设椭圆$E:\frac{x^2}{a^2}+\frac{y^2}{b^2}=1(a>b>0)$的一个顶点为$A(0,1)$，离心率为$\frac{\sqrt{2}}{2}$，$F$为椭圆$E$的右焦点.

(1)求椭圆$E$的方程；

(2)设过$F$且斜率为$k$的直线与椭圆$E$交于$D$，$G$两点，若满足$AD\perp AG$，求$k$的值；

(3)过点$P(2,0)$的直线与椭圆$E$交于$B$，$C$两点，过点$B$，$C$分别作直线$l:x=t$的垂线（点$B$，$C$在直线$l$的两侧），垂足分别为$M$，$N$，记$\triangle BMP$，$\triangle MNP$，$\triangle CNP$的面积分别为$S_1$，$S_2$，$S_3$，试问：是否存在常数$t$，使得$S_1$，$\frac{1}{2}S_2$，$S_3$总成等比数列？若存在，求出$t$的值，若不存在，请说明理由.
【解答】
【答案】(1)$\frac{x^2}{2}+y^2=1$

(2)$\frac{1}{3}$

(3)存在，$t=1$

【分析】(1) 利用离心率，根据$a$，$b$，$c$的关系即可求出方程.

(2) 根据条件$AD\perp AG$，向量化，垂直的两个向量数量积为0，即可解出$k$值.

(3) 因为过点$B$，$C$分别作直线$l:x=t$的垂线（点$B$，$C$在直线$l$的两侧），表示出面积，根据$S_1$，$\frac{1}{2}S_2$，$S_3$总成等比数列列出方程，即可求出$t$.

【详解】(1) 因为椭圆$E:\frac{x^2}{a^2}+\frac{y^2}{b^2}=1(a>b>0)$的一个顶点为$A(0,1)$，离心率为$\frac{\sqrt{2}}{2}$，

所以有$b=1$，$\frac{c}{a}=\frac{\sqrt{2}}{2}$，则$1-\frac{1}{a^2}=\frac{1}{2}$，所以$a^2=2$，

所以椭圆$E$的方程为$\frac{x^2}{2}+y^2=1$.

(2) 因为$F$为椭圆$E$的右焦点，所以$F(1,0)$，

过$F$且斜率为$k$的直线与椭圆$E$交于$D$，$G$两点，

所以设直线方程为$y=k(x-1)$，$D(x_1,y_1)$，$G(x_2,y_2)$，

则
\[
\begin{cases}
y = k(x-1) \\
\frac{x^2}{2}+y^2=1
\end{cases}
\]
则$(1+2k^2)x^2-4k^2x+2k^2-2=0$，

$\Delta>0$，$x_1+x_2=\frac{4k^2}{1+2k^2}$，$x_1x_2=\frac{2k^2-2}{1+2k^2}$，

$\overrightarrow{AD}=(x_1,y_1-1)$，$\overrightarrow{AG}=(x_2,y_2-1)$，

因为满足$AD\perp AG$，所以$\overrightarrow{AD}\cdot\overrightarrow{AG}=0$，

即$\overrightarrow{AD}\cdot\overrightarrow{AG}=x_1x_2+(y_1-1)(y_2-1)=x_1x_2+y_1y_2-(y_1+y_2)+1=0$，

即$x_1x_2+k^2(x_1-1)(x_2-1)-[k(x_1-1)+k(x_2-1)]+1=0$，

则有$(1+k^2)x_1x_2-(k^2+k)(x_1+x_2)+k^2+2k+1=0$，

整理得$(k+1)[2(1+k^2)(k-1)-4k^3+(1+k)(1+2k^2)]=0$，

解得$k=-1$（舍），$k=\frac{1}{3}$.

(3)

由已知得，$BC$的斜率存在，且$B$，$C$在$x$轴的同侧，

设直线$BC$的方程为$y=k(x-2)$，$B(x_3,y_3)$，$C(x_4,y_4)$，不妨设$x_3<x_4$，

则$y_3y_4>0$，$x_3<t<x_4$，

由
\[
\begin{cases}
y = k(x-2) \\
\frac{x^2}{2}+y^2=1
\end{cases}
\]
得$(1+2k^2)x^2-8k^2x+8k^2-2=0$，

所以$\Delta=8(1-2k^2)>0$，$x_3+x_4=\frac{8k^2}{1+2k^2}$，$x_3\cdot x_4=\frac{8k^2-2}{1+2k^2}$，

因为$S_1=\frac{1}{2}(t-x_3)|y_3|$，$S_2=\frac{1}{2}(2-t)|y_4-y_3|$，$S_3=\frac{1}{2}(x_4-t)|y_4|$，

所以
\[
S_1\cdot S_3 = \frac{1}{4}(x_4-t)(t-x_3)|y_3y_4| = \frac{1}{4}(x_4-t)(t-x_3)y_3y_4 \\
= \frac{1}{4}k^2(x_4-t)(t-x_3)(x_3-2)(x_4-2) \\
= \frac{1}{4}k^2\left[t(x_3+x_4)-x_3\cdot x_4-t^2\right]\cdot\left[x_3\cdot x_4-2(x_3+x_4)+4\right] \\
= \frac{1}{4}k^2\left(\frac{8k^2}{1+2k^2}-\frac{8k^2-2}{1+2k^2}-t^2\right)\cdot\left(\frac{8k^2-2}{1+2k^2}-\frac{16k^2}{1+2k^2}+4\right) \\
= \frac{1}{4}\frac{2k^2}{(1+2k^2)^2}\left[-2k^2(t-2)^2-t^2+2\right],
\]
\[
\frac{1}{4}S_2^2 = \frac{1}{16}(2-t)^2(y_4-y_3)^2 = \frac{1}{16}k^2(2-t)^2(x_4-x_3)^2
\]

\[
\begin{aligned}
&= \frac{1}{16}k^2(2-t)^2\big[(x_4+x_3)^2-4x_3x_4\big] \\
&= \frac{1}{16}k^2(2-t)^2\left[\left(\frac{8k^2}{1+2k^2}\right)^2-\frac{32k^2-8}{1+2k^2}\right] \\
&= \frac{1}{4}\cdot\frac{2k^2}{(1+2k^2)^2}\big[-2k^2(t-2)^2+(t-2)^2\big],
\end{aligned}
\]

要使 $S_1$，$\frac{1}{2}S_2$，$S_3$ 总成等比数列，则应有 $-t^2+2=(t-2)^2$，解得 $t=1$，

所以存在 $t=1$，使得 $S_1$，$\frac{1}{2}S_2$，$S_3$ 总成等比数列。

【点睛】第三问关键是 $S_1$，$S_2$，$S_3$ 要结合题和图的特点恰当选择三角形的底和高，计算繁琐一些，注意准确性。
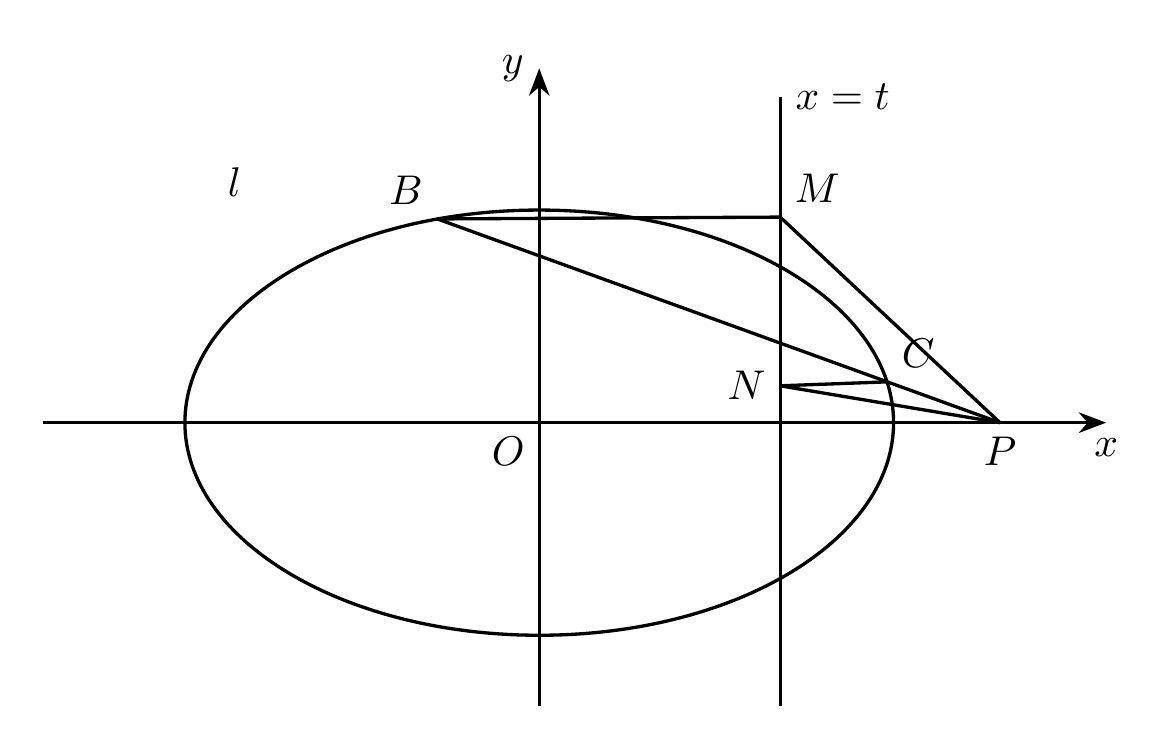